Field crop: tomato
Growth stage: 1
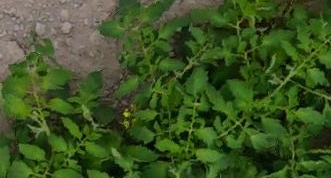
Species: tomato